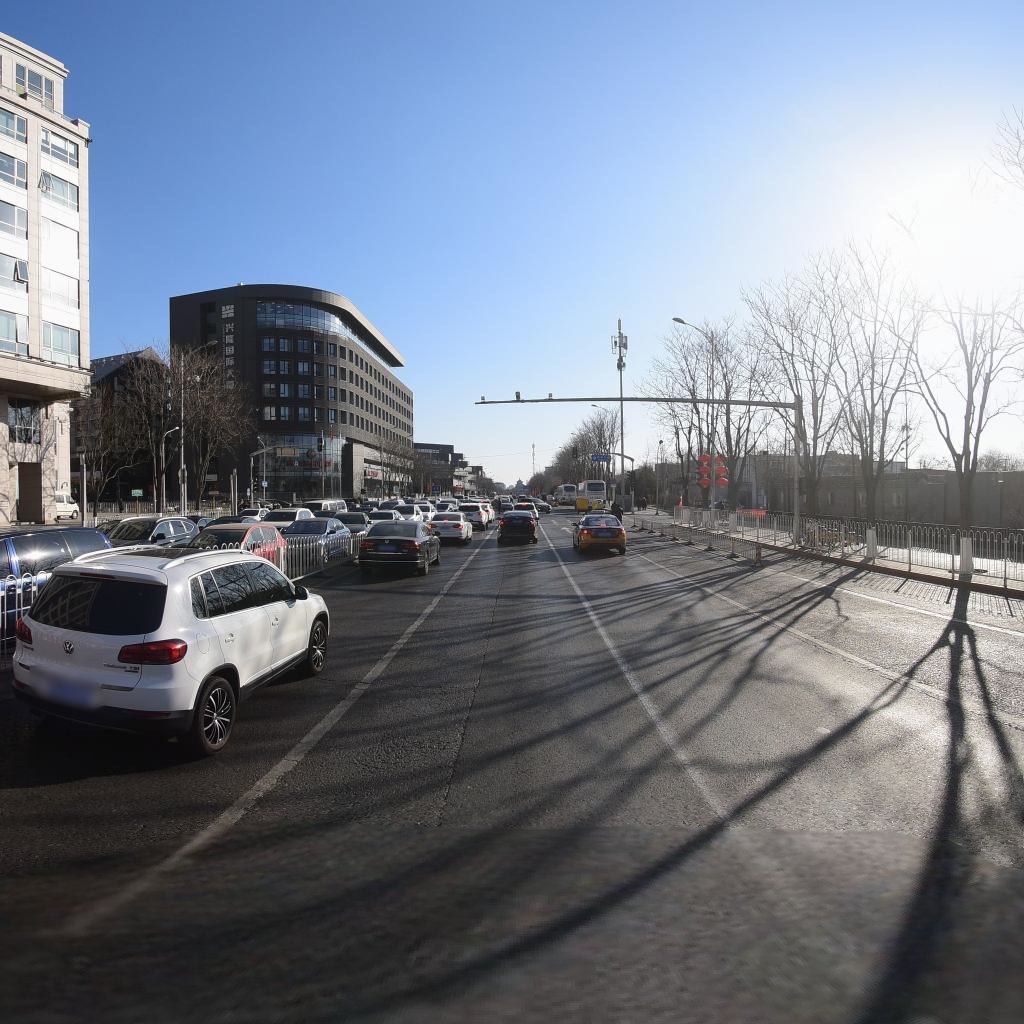
Region: Dongcheng
Road damage annotations: longitudinal crack, longitudinal crack